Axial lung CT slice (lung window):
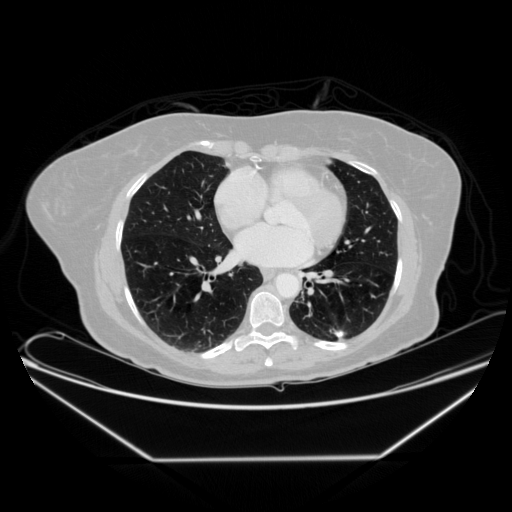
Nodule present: no